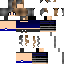
A female human skin with medium skin, wearing brown long hair dressed in a blue hoodie and blue pants, featuring a closed mouth.